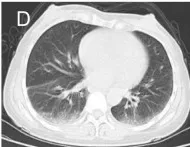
Chest CT scanning of the patient. (E) The lung disorder even reversed after the patient challenged envafolimab 400mg every three weeks.
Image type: radiology (ct)